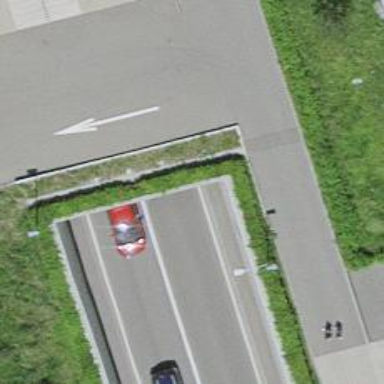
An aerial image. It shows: Secondary road passing through tunnel.